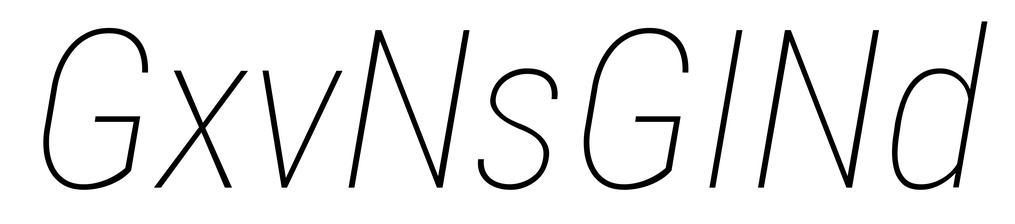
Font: Roboto-Italic_Condensed_Thin_Italic